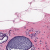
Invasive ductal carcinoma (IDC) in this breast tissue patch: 0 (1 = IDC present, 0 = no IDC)